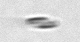
Label: pennate